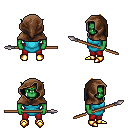
a pixel art fantasy rpg character, male body template, orc, green skin, teal tunic, red pants, dark blonde short mohawk hairstyle, cloth hood, gold boots, spear, four views (front, back, left, right), 2x2 character sprite sheet, small pixel art, hard edges, no anti-aliasing